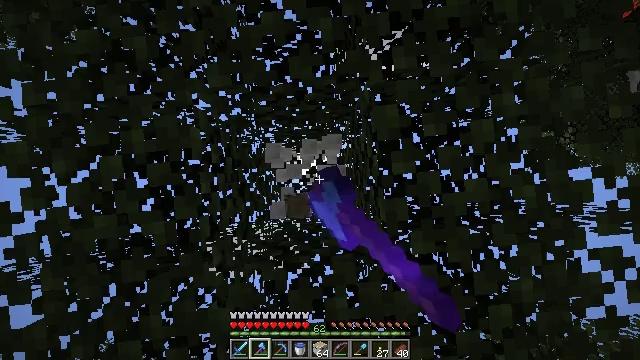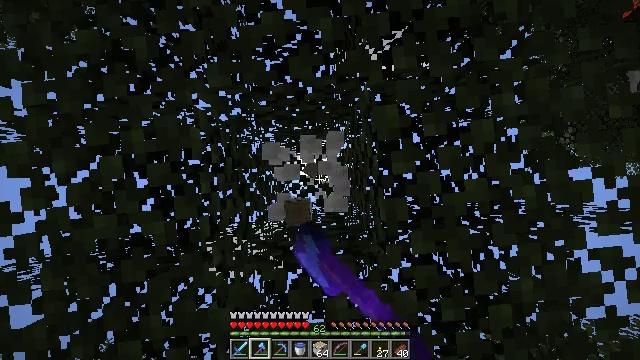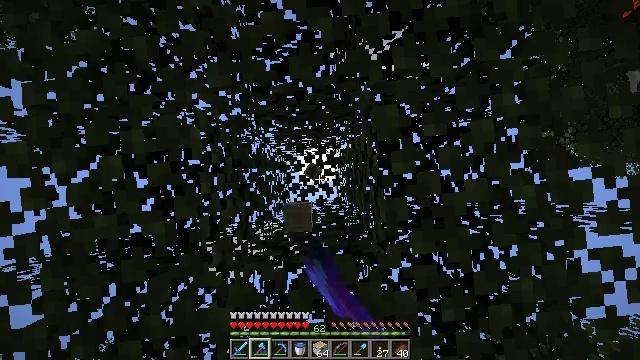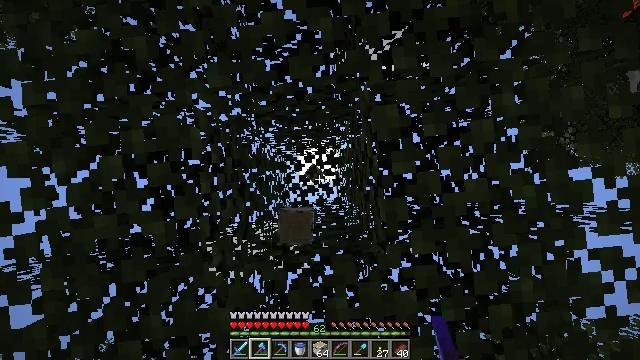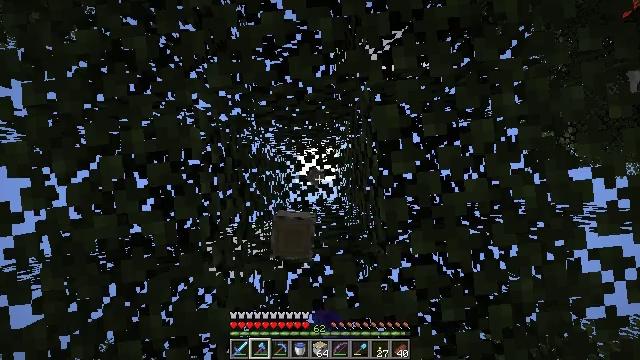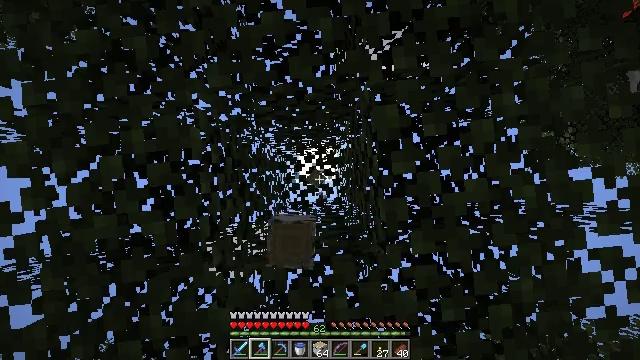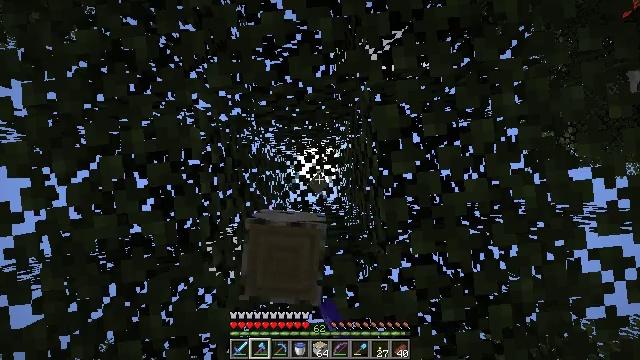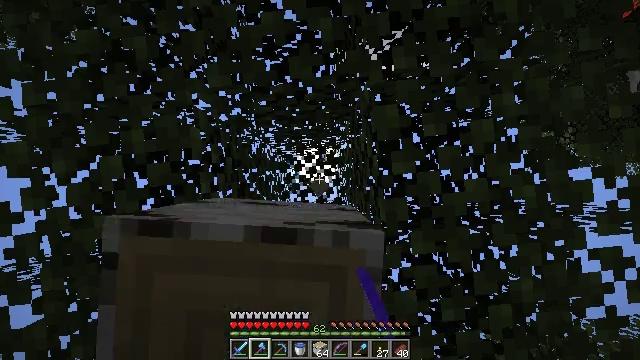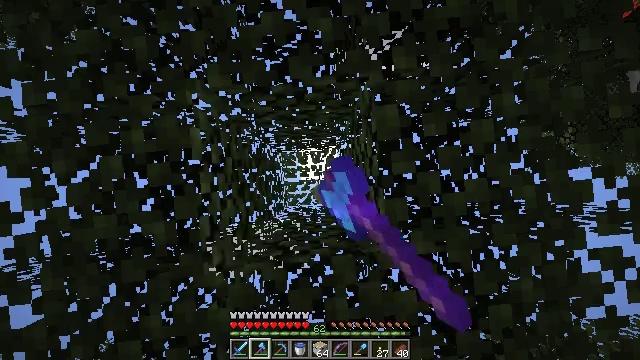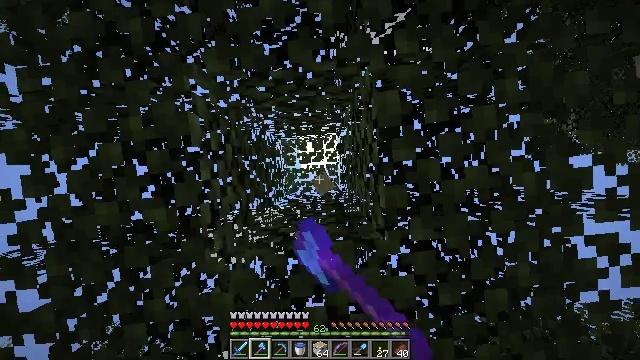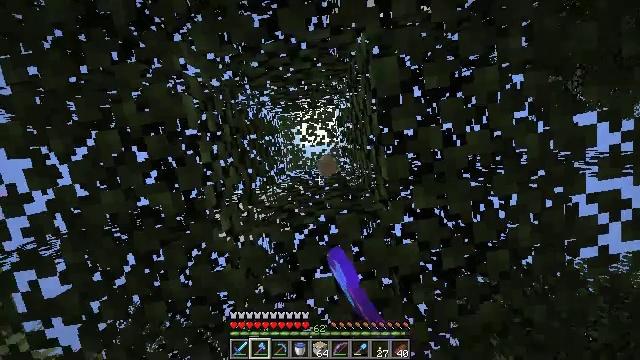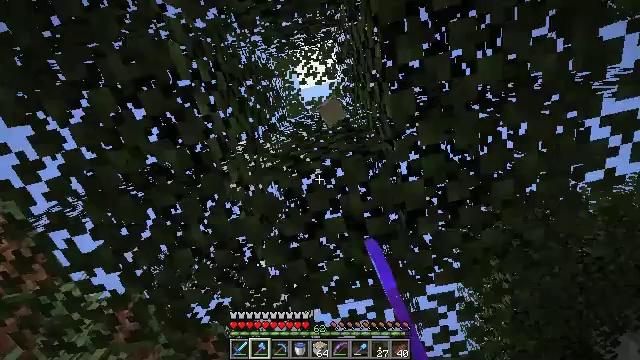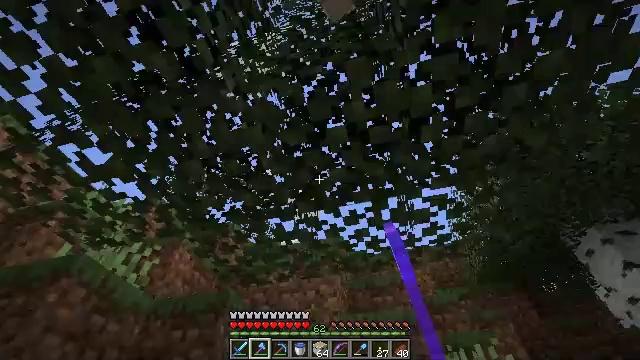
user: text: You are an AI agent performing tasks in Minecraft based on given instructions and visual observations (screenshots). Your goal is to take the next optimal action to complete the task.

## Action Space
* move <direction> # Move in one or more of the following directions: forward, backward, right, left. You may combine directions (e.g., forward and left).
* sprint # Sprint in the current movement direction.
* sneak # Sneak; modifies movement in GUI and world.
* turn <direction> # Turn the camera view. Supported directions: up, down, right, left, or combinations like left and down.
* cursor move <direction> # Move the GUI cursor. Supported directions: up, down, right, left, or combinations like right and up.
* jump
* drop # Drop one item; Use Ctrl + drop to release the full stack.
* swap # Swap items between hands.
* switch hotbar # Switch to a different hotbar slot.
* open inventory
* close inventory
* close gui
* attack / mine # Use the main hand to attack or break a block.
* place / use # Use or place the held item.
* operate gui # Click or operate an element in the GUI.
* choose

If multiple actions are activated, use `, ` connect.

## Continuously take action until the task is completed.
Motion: motion action
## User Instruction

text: Clear birch leaves to get saplings.
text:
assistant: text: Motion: attack / mine
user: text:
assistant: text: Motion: attack / mine
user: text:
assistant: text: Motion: attack / mine
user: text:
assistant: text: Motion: attack / mine
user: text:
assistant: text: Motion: attack / mine
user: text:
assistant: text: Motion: attack / mine
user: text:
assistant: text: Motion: attack / mine
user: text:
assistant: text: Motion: attack / mine
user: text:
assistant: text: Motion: turn down
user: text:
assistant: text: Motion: turn left and down
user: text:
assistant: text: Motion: turn left and down
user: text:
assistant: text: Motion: turn left and down
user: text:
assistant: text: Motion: no_op